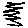
Label: zigzag